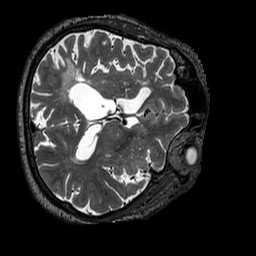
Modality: T2w
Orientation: axial
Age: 64
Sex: male
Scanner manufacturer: siemens
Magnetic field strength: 3 T
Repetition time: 3.2 s
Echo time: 0.567 s